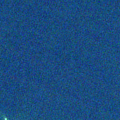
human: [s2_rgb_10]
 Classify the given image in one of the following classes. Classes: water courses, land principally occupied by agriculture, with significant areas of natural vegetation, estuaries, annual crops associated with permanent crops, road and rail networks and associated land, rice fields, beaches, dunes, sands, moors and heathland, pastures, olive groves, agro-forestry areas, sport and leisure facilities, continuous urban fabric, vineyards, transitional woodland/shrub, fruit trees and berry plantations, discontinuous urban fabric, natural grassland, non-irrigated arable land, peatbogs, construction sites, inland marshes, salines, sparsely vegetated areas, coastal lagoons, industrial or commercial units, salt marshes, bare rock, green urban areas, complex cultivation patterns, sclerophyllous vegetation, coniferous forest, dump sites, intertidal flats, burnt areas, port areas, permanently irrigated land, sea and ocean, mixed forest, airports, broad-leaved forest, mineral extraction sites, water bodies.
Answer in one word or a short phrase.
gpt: sea and ocean